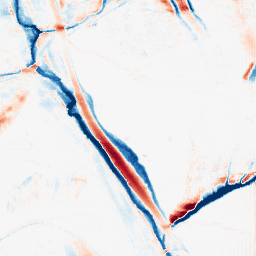
Category: morphological
Decomposition family: morphological_ellipse
Decomposition parameters: operation: average
width: 10
height: 30
Upsampling method: fft_zeropad
Upsampling parameters: scale: 8
Upsampling scale: 8